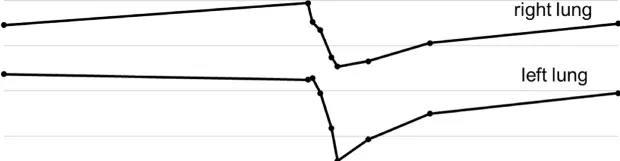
CT densitometry analysis before and after COVID-19. (A) TLC-CT decreased after COVID-19 in the left lung.
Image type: chart (chart)